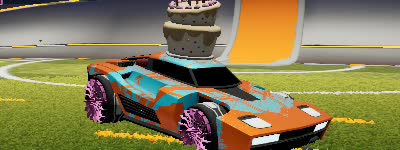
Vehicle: breakout